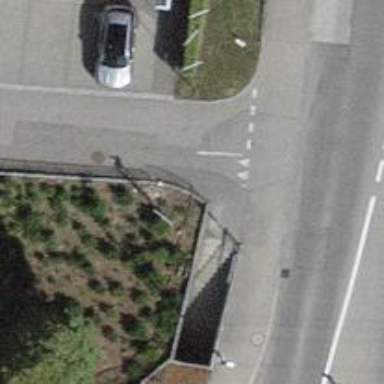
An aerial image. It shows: Set of steps on the road.